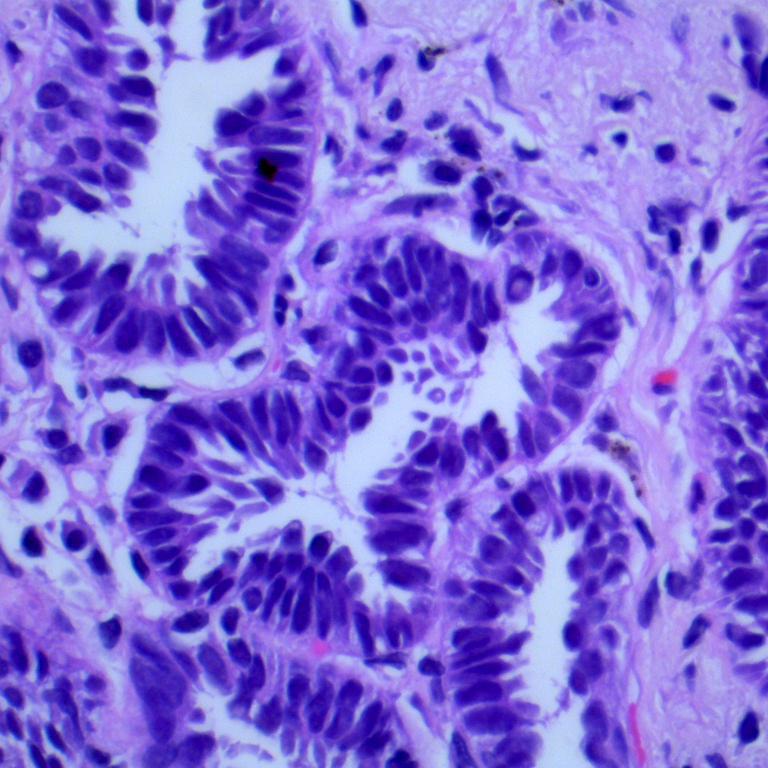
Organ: lung
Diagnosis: adenocarcinomas